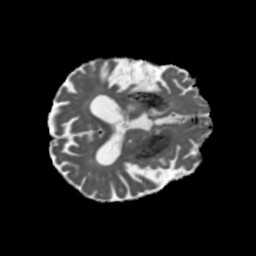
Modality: MD
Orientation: axial
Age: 71
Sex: male
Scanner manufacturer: siemens
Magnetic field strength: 3 T
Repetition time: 5.47 s
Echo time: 0.0854 s